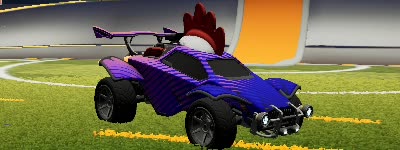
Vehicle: octane